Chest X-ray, AP view. Patient: 66 years old, sex M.
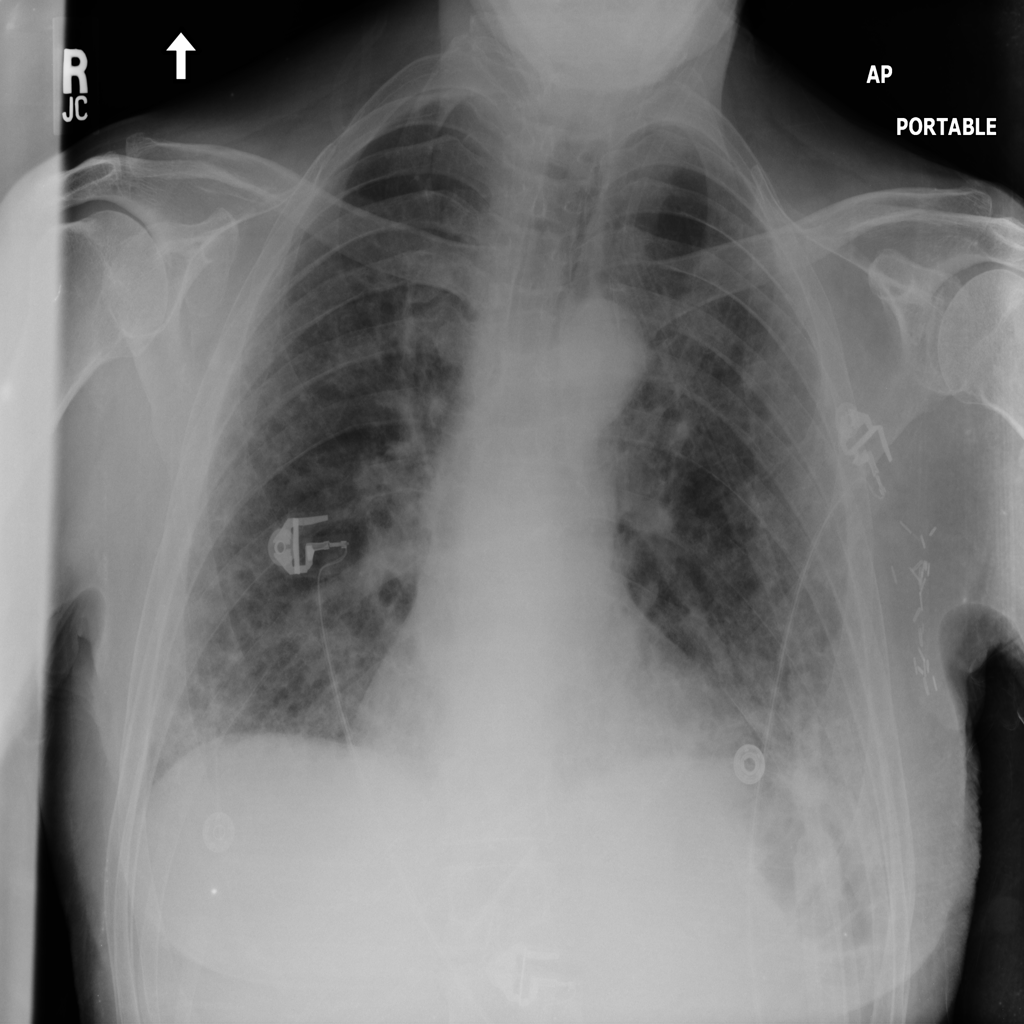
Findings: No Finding